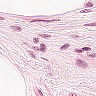
Metastatic tissue present: no